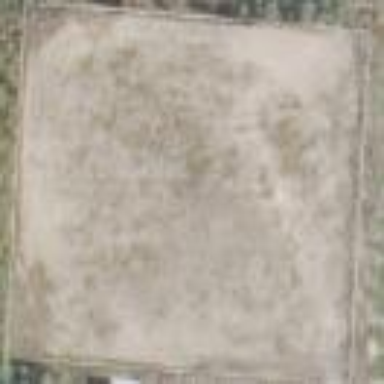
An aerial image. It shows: Equestrian pitch for leisure land sports.